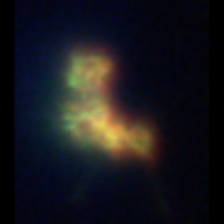
Taxon: Unknown_detritus
Group: Unknown